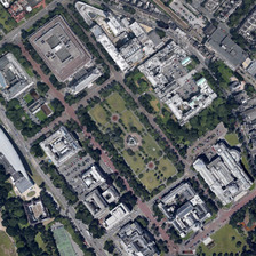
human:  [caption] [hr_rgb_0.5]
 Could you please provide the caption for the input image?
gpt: The building in the school is very clean.

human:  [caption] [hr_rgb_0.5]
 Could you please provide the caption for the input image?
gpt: The school is clean.

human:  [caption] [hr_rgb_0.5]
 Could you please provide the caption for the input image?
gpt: The school building is neat.

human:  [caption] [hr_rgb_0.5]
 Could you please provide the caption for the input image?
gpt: The school buildings are very tidy.

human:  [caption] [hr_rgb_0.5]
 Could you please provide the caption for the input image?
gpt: The building in the school is very clean.